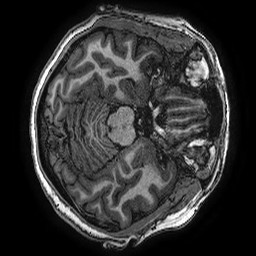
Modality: T1w
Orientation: axial
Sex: female
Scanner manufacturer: ge
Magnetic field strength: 3 T
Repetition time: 0.00766 s
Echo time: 0.003476 s